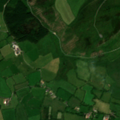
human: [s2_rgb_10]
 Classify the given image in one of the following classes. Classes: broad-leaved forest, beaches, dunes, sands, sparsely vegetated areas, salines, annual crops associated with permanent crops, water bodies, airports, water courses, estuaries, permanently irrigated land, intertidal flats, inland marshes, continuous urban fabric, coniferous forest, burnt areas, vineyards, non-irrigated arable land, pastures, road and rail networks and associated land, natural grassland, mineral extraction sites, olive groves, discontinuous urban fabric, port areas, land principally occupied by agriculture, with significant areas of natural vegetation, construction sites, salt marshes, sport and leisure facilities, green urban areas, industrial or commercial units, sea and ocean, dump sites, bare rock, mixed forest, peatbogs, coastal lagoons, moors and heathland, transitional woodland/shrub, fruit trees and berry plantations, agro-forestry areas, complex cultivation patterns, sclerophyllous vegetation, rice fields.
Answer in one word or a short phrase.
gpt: pastures, coniferous forest, transitional woodland/shrub